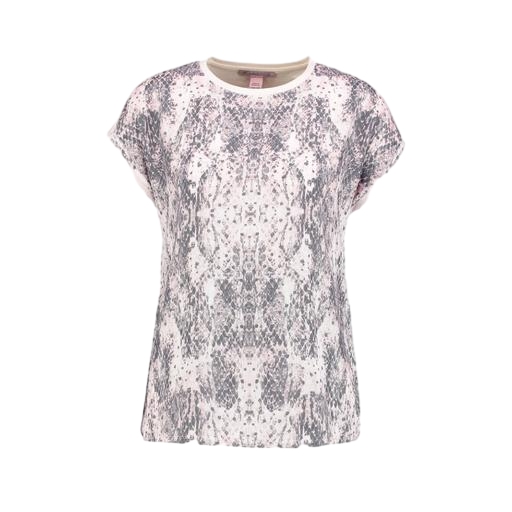
pink printed studded t-shirt only macy, patterned tee, purple printed lace-yoke t-shirt only macy, white background